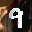
Label: 9